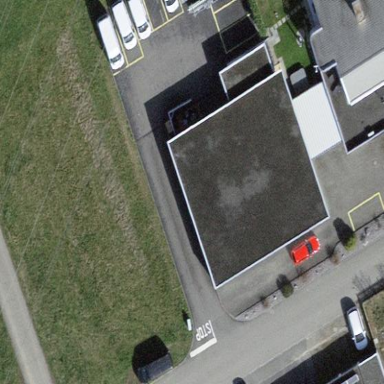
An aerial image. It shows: Commercial building.